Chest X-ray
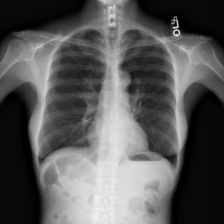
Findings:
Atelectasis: negative
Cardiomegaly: negative
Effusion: negative
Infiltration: negative
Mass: negative
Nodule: negative
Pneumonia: negative
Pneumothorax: negative
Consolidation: negative
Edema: negative
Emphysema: negative
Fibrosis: negative
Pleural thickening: negative
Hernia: negative